Aerial crown-view tile of a tropical tree (Barro Colorado Island, Panama), acquired 20250818:
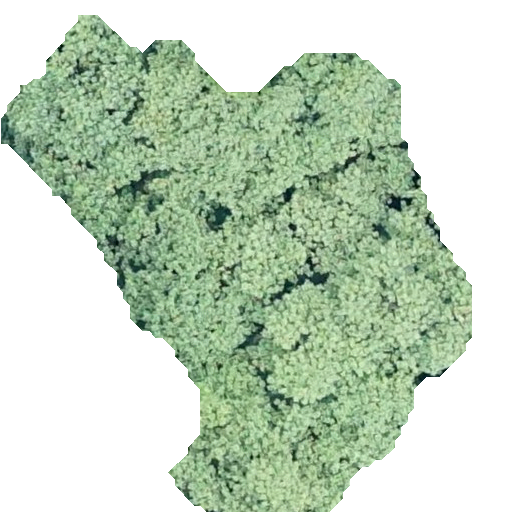
Species: Hieronyma alchorneoides
GBIF accepted scientific name: Hieronyma alchorneoides
Crown area: 201.361 m²